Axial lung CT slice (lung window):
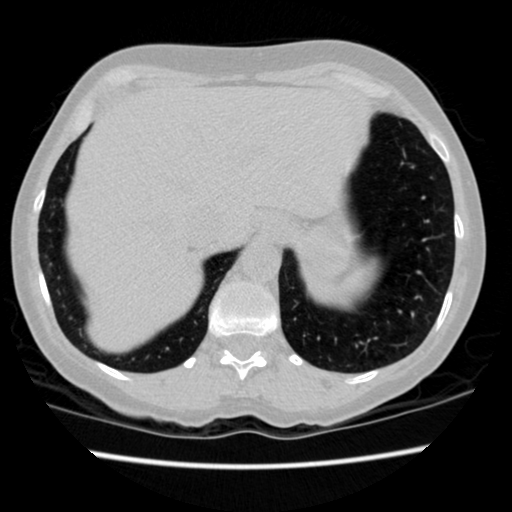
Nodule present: no